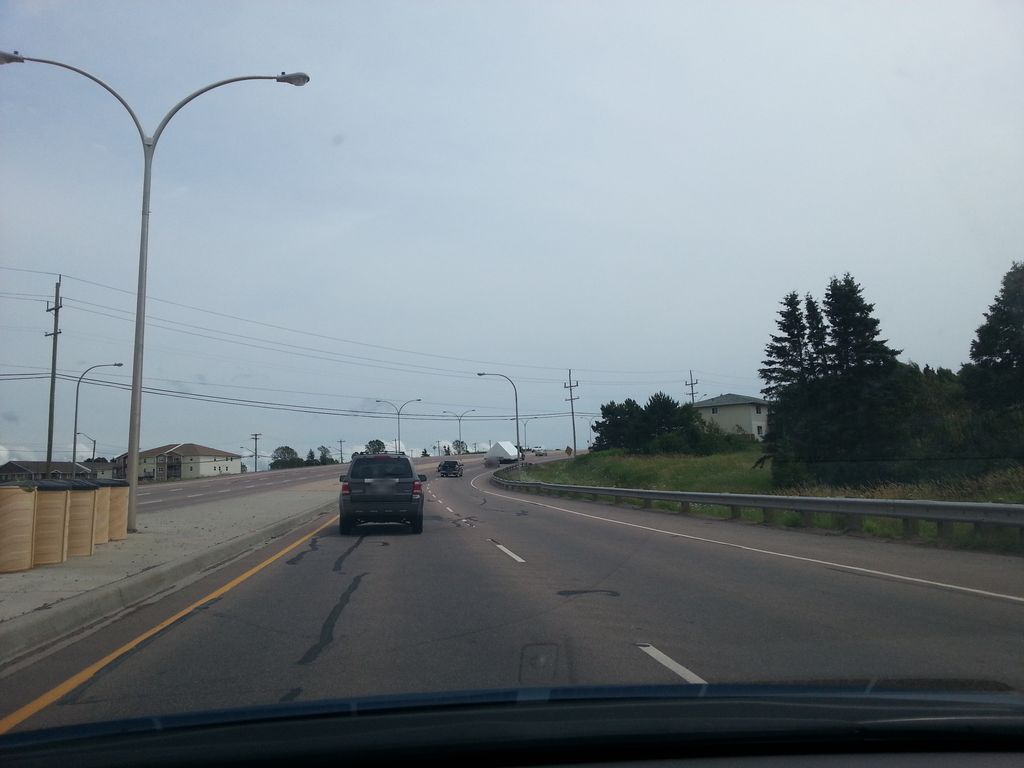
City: charlottetown